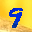
Label: 9